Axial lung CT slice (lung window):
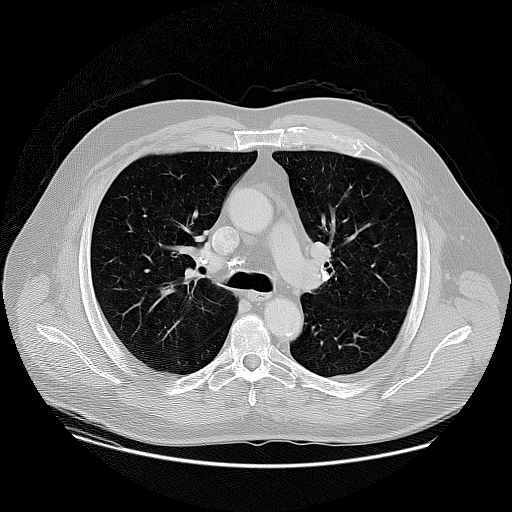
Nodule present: no